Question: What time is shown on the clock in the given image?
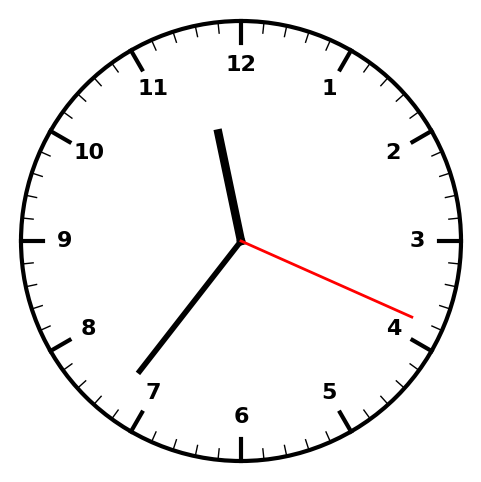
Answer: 11:36:19